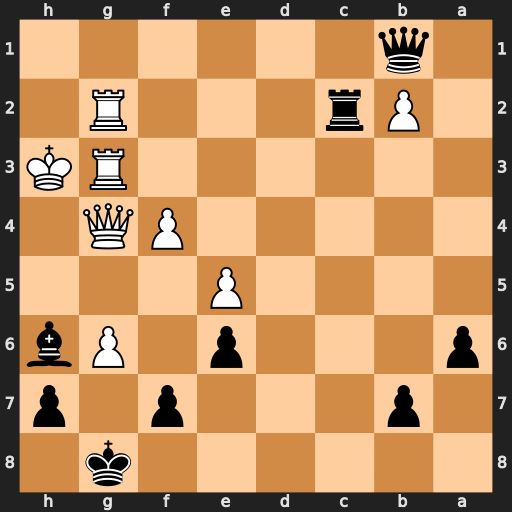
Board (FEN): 6k1/1p3p1p/p3p1Pb/4P3/5PQ1/6RK/1Pr3R1/1q6
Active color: b
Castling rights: -
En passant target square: -
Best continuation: Qh1+ Rh2 Rxh2#